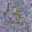
Label: 3